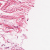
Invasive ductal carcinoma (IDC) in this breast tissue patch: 0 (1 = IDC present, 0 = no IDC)